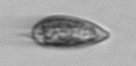
Label: Prorocentrum_triestinum